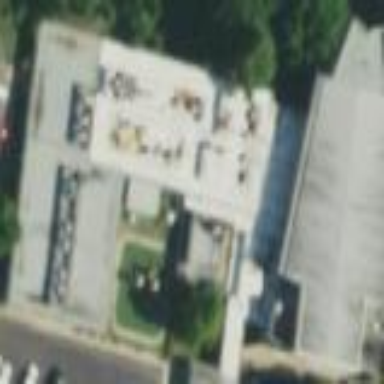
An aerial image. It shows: Building that serves as place of worship.